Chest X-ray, AP view. Patient: 60 years old, sex M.
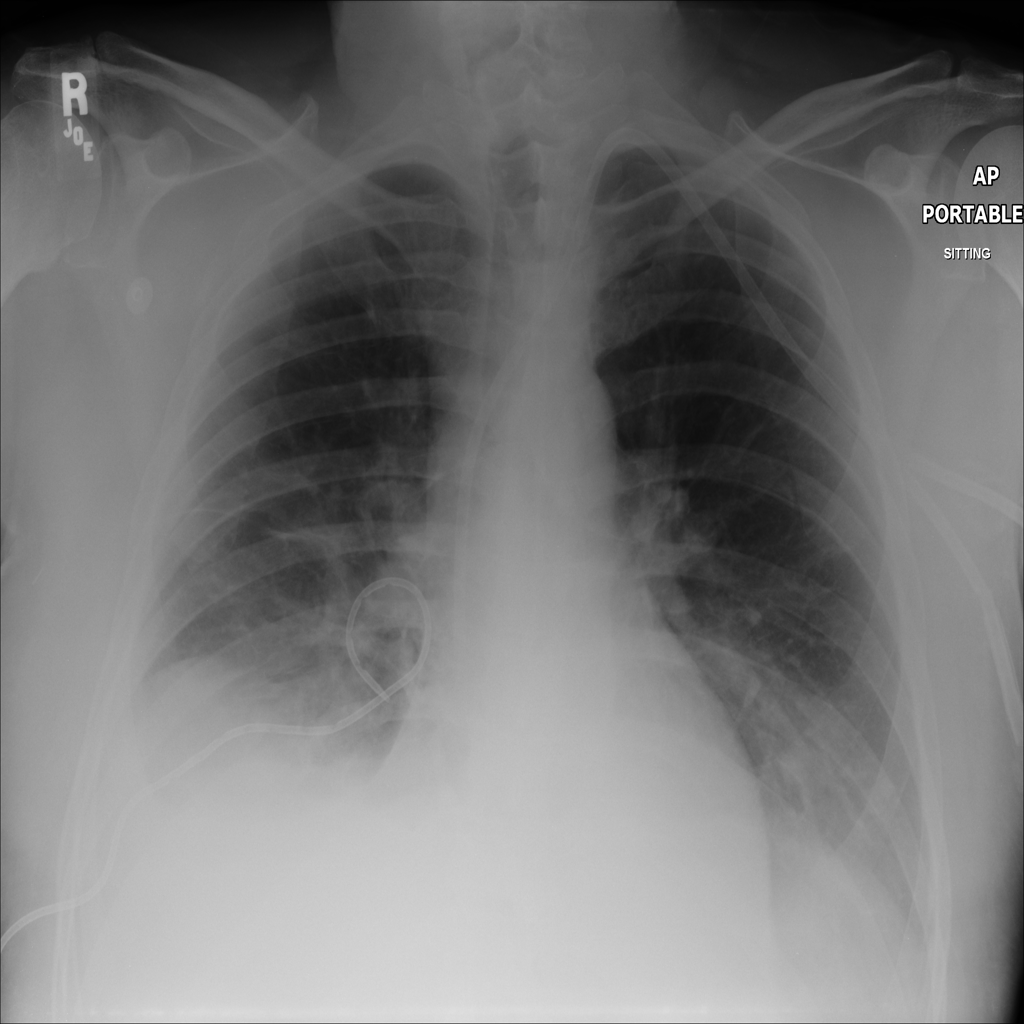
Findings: Atelectasis, Effusion